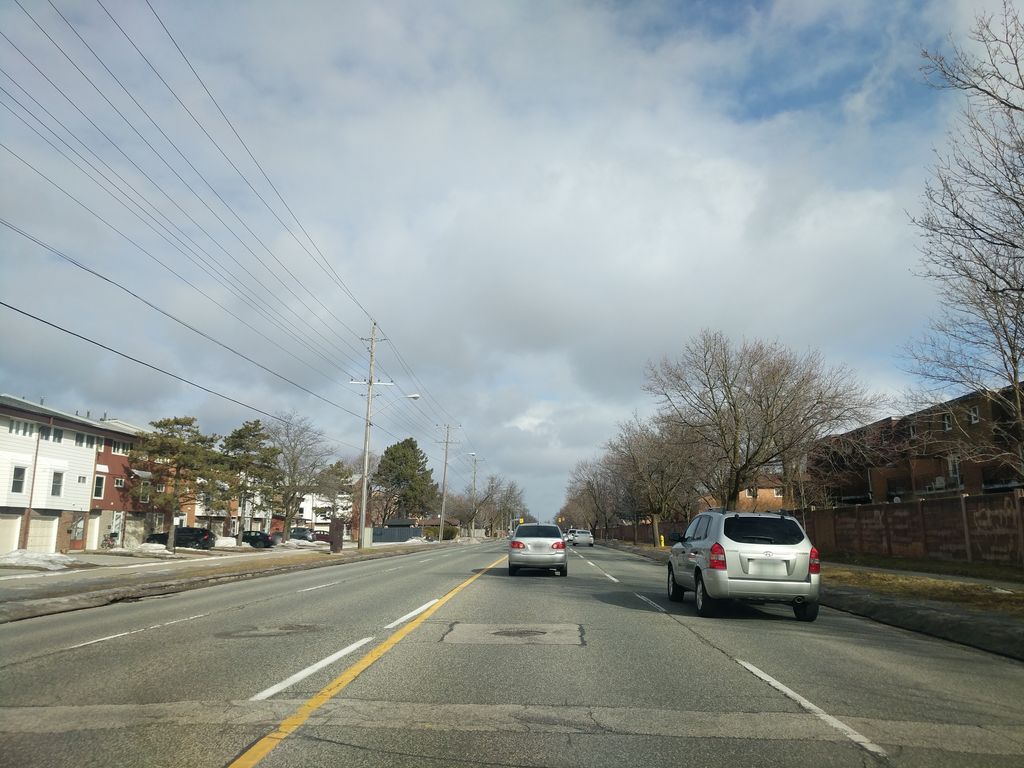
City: toronto